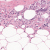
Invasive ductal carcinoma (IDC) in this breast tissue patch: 0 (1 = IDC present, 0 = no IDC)